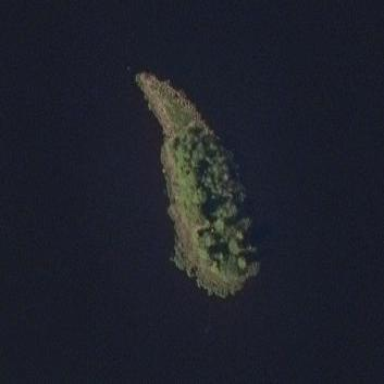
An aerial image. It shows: Islet.